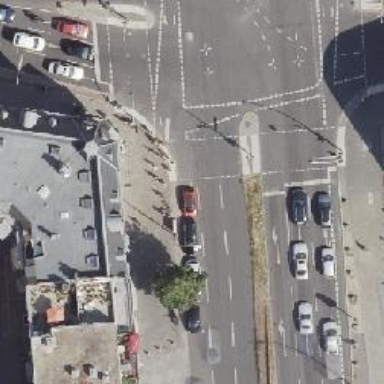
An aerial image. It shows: Crossing with traffic signals.